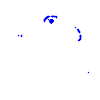
Particle: electron